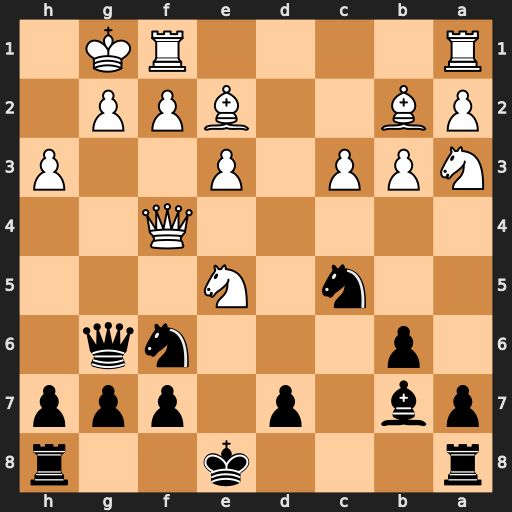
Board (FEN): r3k2r/pb1p1ppp/1p3nq1/2n1N3/5Q2/NPP1P2P/PB2BPP1/R4RK1
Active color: b
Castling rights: kq
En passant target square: -
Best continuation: Qxg2#